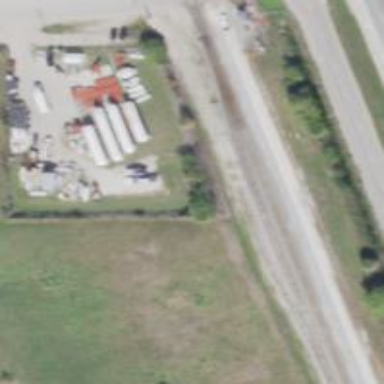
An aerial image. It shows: Siding service.